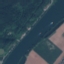
Land use / land cover: River